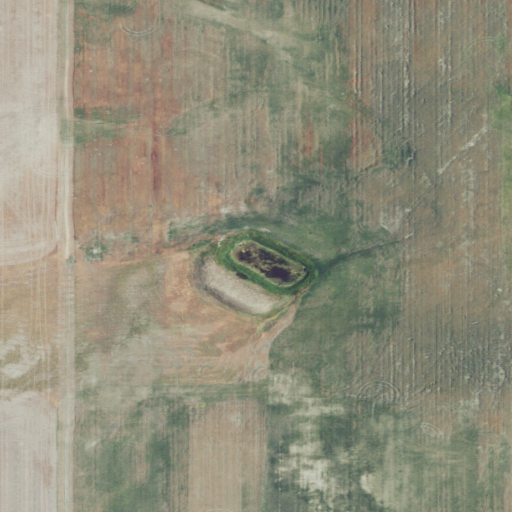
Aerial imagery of valley in Montana named Steep Coulee containing only cultivated crops